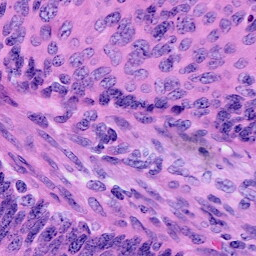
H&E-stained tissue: Cervix